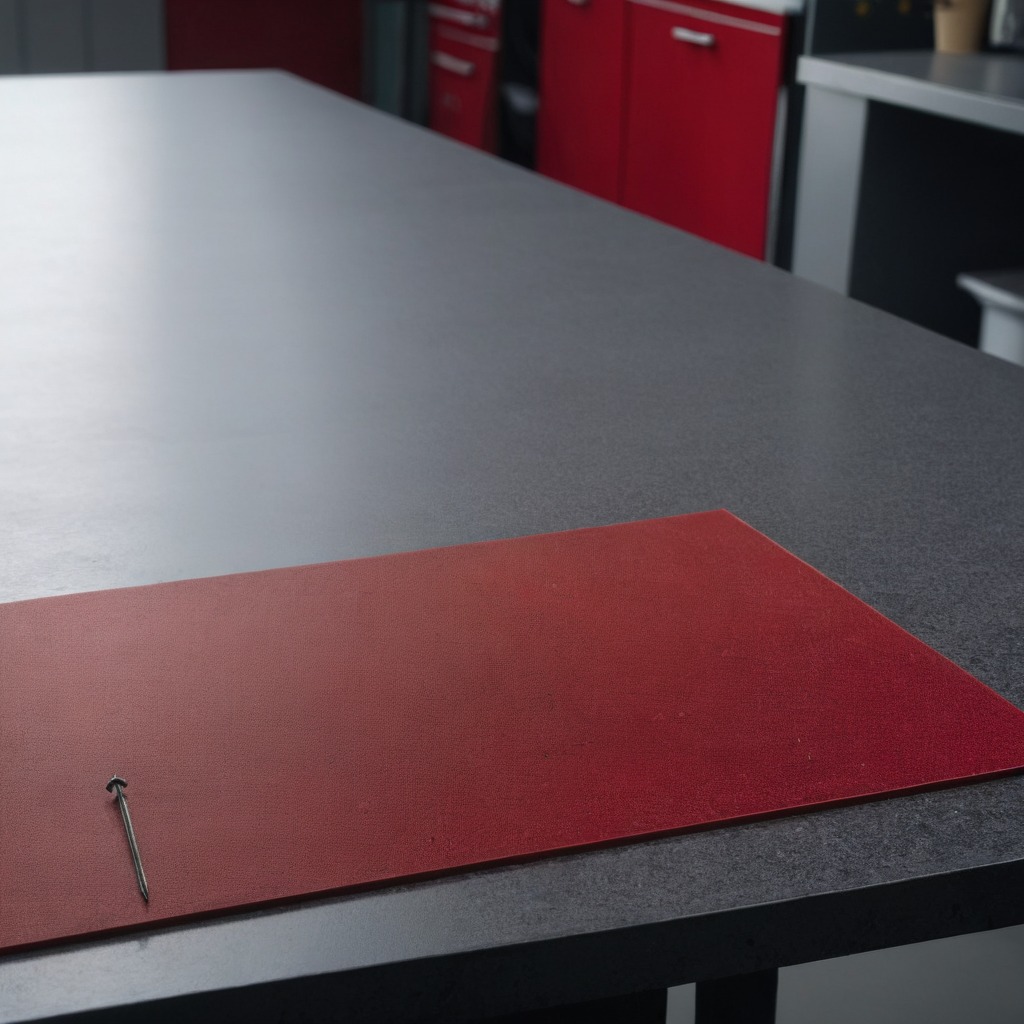
An iron nail lies on the clean granite tabletop covered with a red rubber mat inside a workshop under bright overhead lighting crisp shadows high clarity worn but beneath the mat